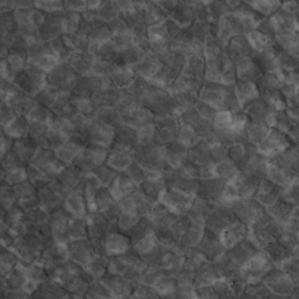
Label: non_frost